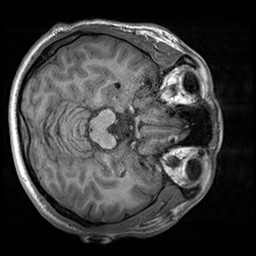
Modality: T1w
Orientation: axial
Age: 29
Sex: female
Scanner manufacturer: siemens
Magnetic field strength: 3 T
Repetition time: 1.6 s
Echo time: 0.00236 s